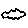
Label: cloud